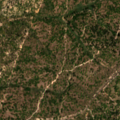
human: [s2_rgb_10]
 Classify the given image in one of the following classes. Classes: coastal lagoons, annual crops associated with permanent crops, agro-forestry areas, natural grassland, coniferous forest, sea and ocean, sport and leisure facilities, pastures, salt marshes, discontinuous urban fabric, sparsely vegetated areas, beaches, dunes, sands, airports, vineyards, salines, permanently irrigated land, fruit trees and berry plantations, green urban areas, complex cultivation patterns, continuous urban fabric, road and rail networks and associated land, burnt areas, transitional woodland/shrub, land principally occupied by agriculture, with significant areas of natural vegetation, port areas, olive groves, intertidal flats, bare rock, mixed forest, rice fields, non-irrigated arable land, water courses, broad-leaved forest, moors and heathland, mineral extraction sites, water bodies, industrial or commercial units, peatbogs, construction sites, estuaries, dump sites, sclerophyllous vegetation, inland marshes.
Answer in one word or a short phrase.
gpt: agro-forestry areas, mixed forest